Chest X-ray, PA view. Patient: 41 years old, sex M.
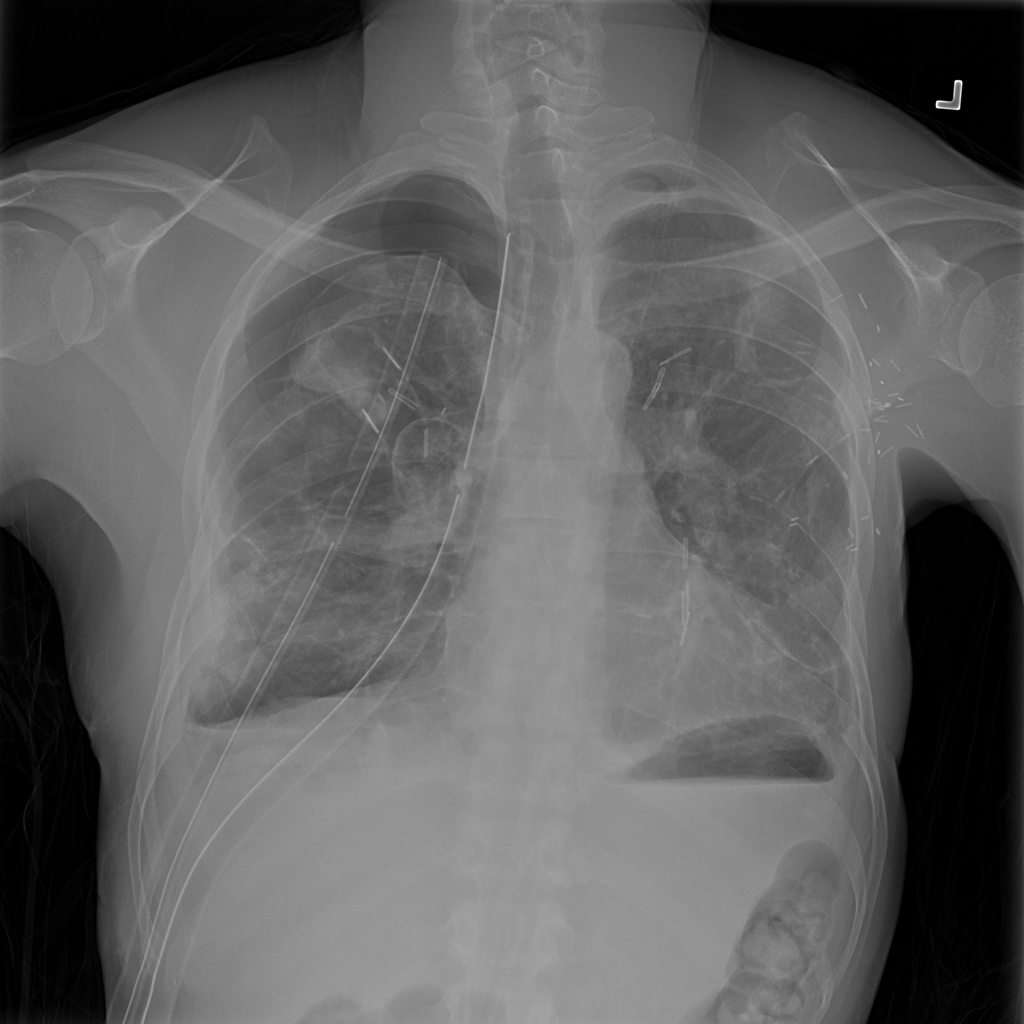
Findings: No Finding